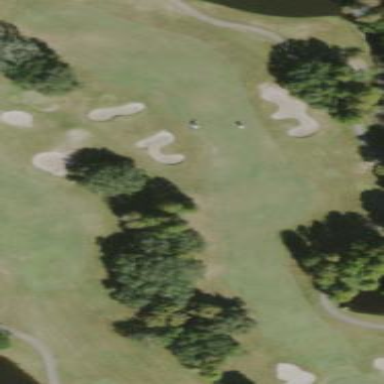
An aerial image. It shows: Golf fairway in the image.